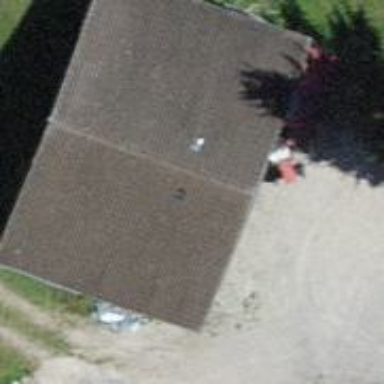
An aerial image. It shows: Shed building.